Aerial crown-view tile of a tropical tree (Barro Colorado Island, Panama), acquired 20240716:
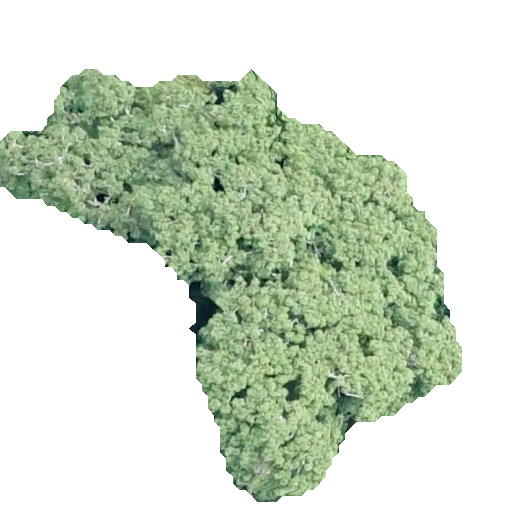
Species: Ceiba pentandra
GBIF accepted scientific name: Ceiba pentandra
Crown area: 163.497 m²